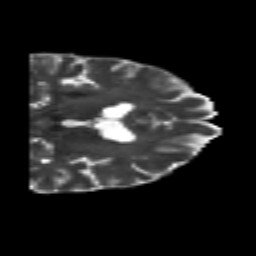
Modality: T2w
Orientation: coronal
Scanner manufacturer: siemens
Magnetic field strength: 3 T
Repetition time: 6.8 s
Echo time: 0.093 s